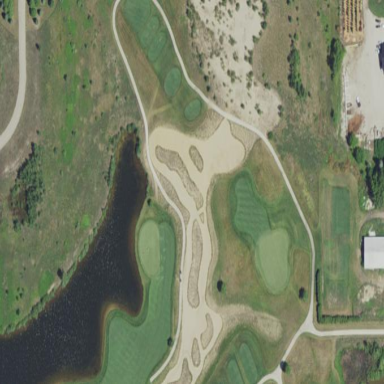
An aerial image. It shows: Golf bunker filled with natural sand.